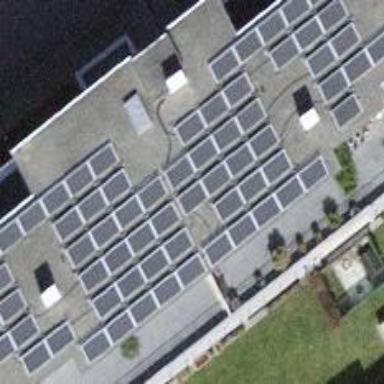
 consisting of solar photovoltaic panels."